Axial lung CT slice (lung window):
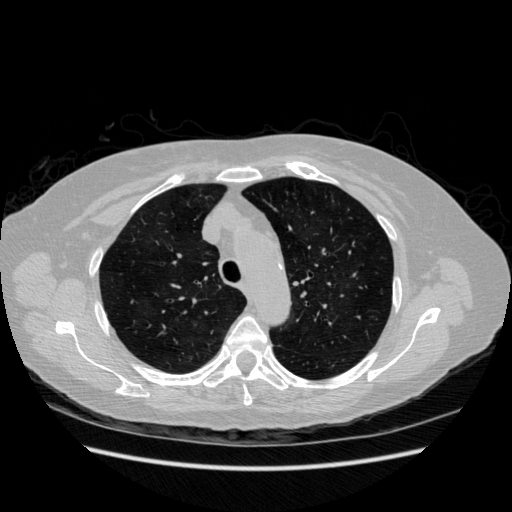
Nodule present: no